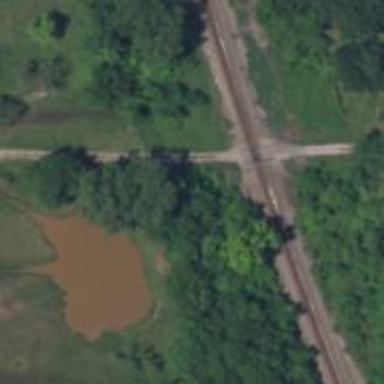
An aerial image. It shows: Railway level crossing.